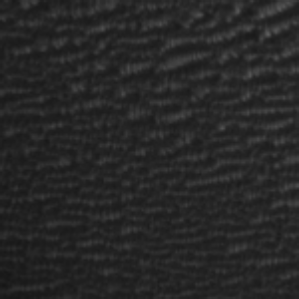
Label: frost